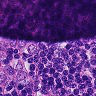
Metastatic tissue present: yes